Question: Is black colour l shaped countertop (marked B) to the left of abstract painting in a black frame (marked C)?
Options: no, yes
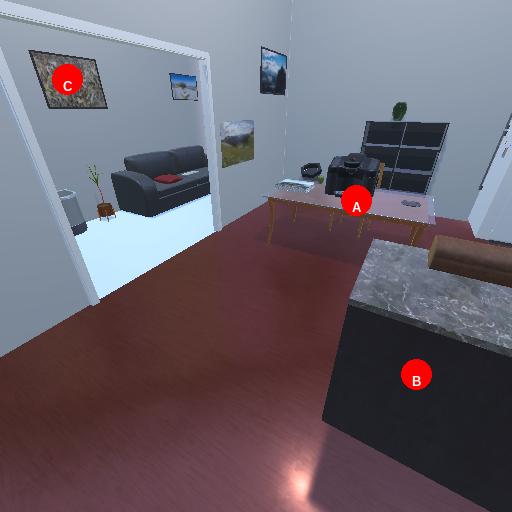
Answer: no